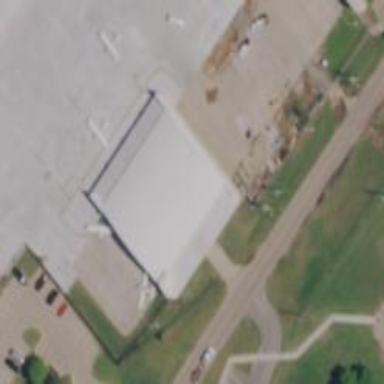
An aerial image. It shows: Hangar building located at airport.